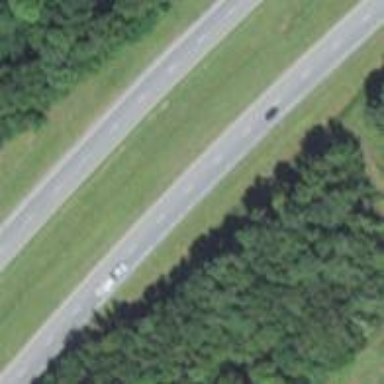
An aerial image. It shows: Asphalt road designated as trunk highway.